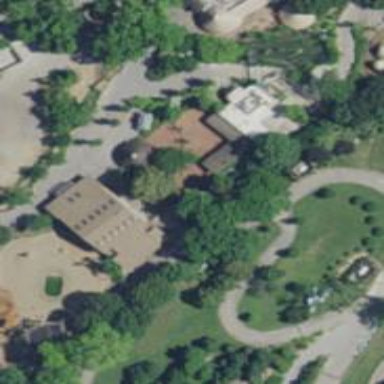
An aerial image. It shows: Enclosure in the zoo.